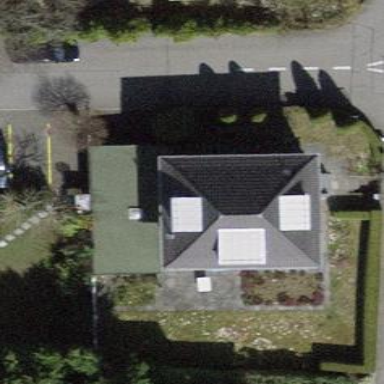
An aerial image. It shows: Residential building with hipped roof.